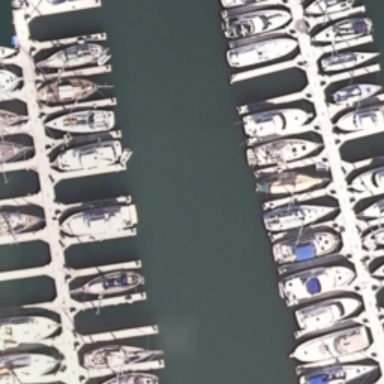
Lots of boats docked at the harbor the water is deep blue .